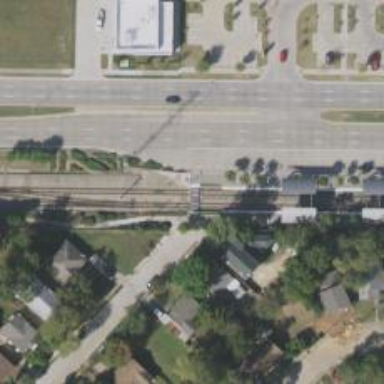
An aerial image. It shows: Railway crossing.